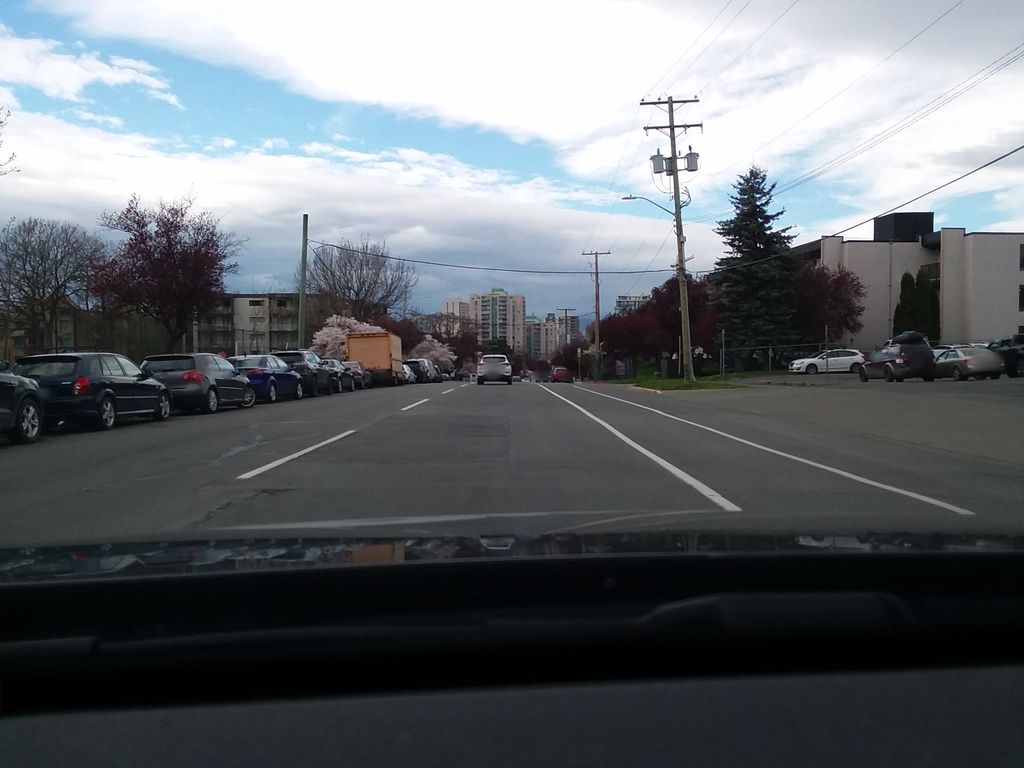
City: victoria